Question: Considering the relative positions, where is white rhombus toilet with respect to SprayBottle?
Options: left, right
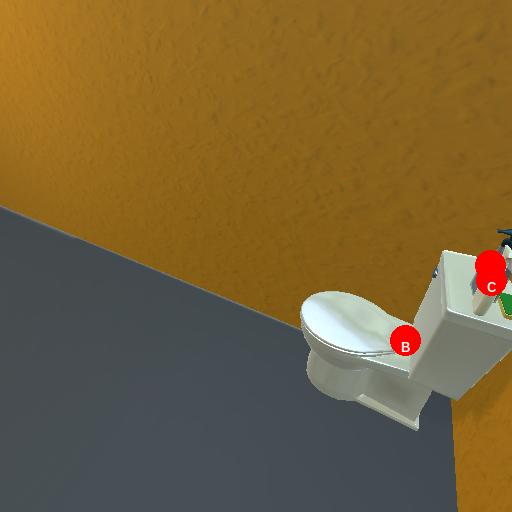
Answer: left